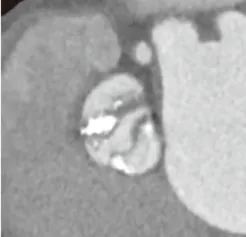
Ct aortogram and invasive aortic angiography. CTA showed severe calcified bicuspid aortic valve stenosis (type 0), and ,stenotic calcified eccentric aortic coarctation 20 mm distal to the left subclavian artery.
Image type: radiology (ct)